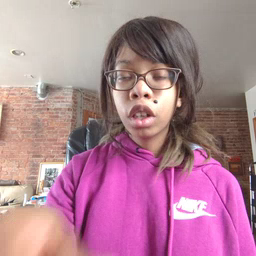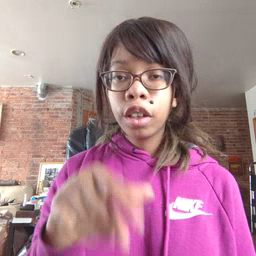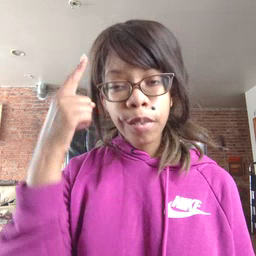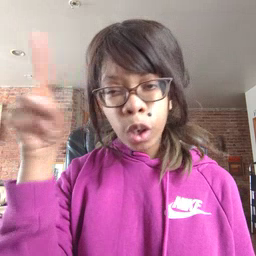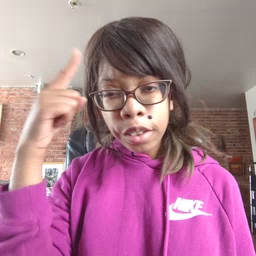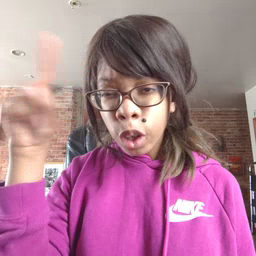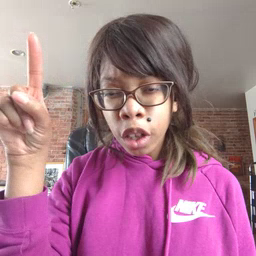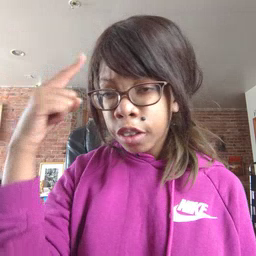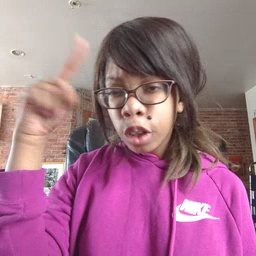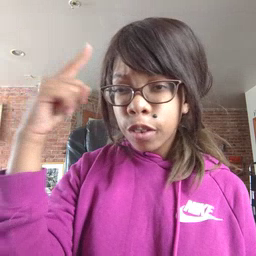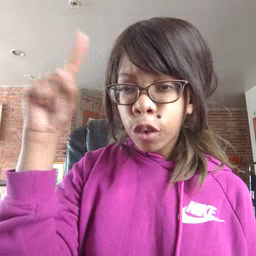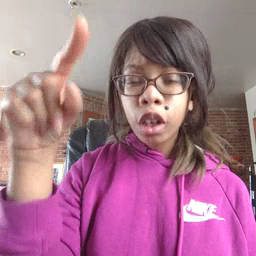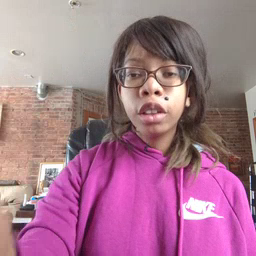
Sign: for